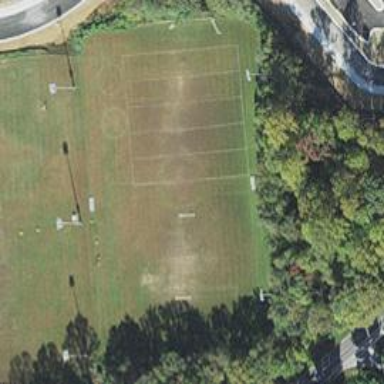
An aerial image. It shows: Multi-sport pitch for leisure land activities.